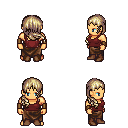
a pixel art fantasy rpg character, male body template, human, tanned skin, maroon pirate shirt, robe skirt, white blonde right-swept hairstyle, leather bracers, brown shoes, four views (front, back, left, right), 2x2 character sprite sheet, small pixel art, hard edges, no anti-aliasing